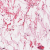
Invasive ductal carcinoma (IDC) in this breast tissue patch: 0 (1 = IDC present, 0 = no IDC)